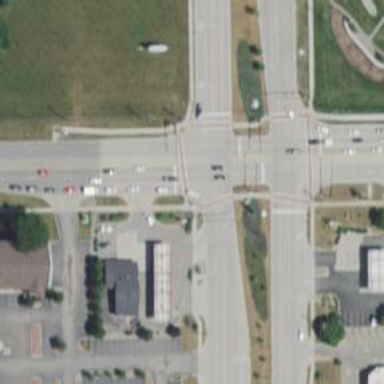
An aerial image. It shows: Crossing on the road with line markings.